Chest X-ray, AP view. Patient: 52 years old, sex M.
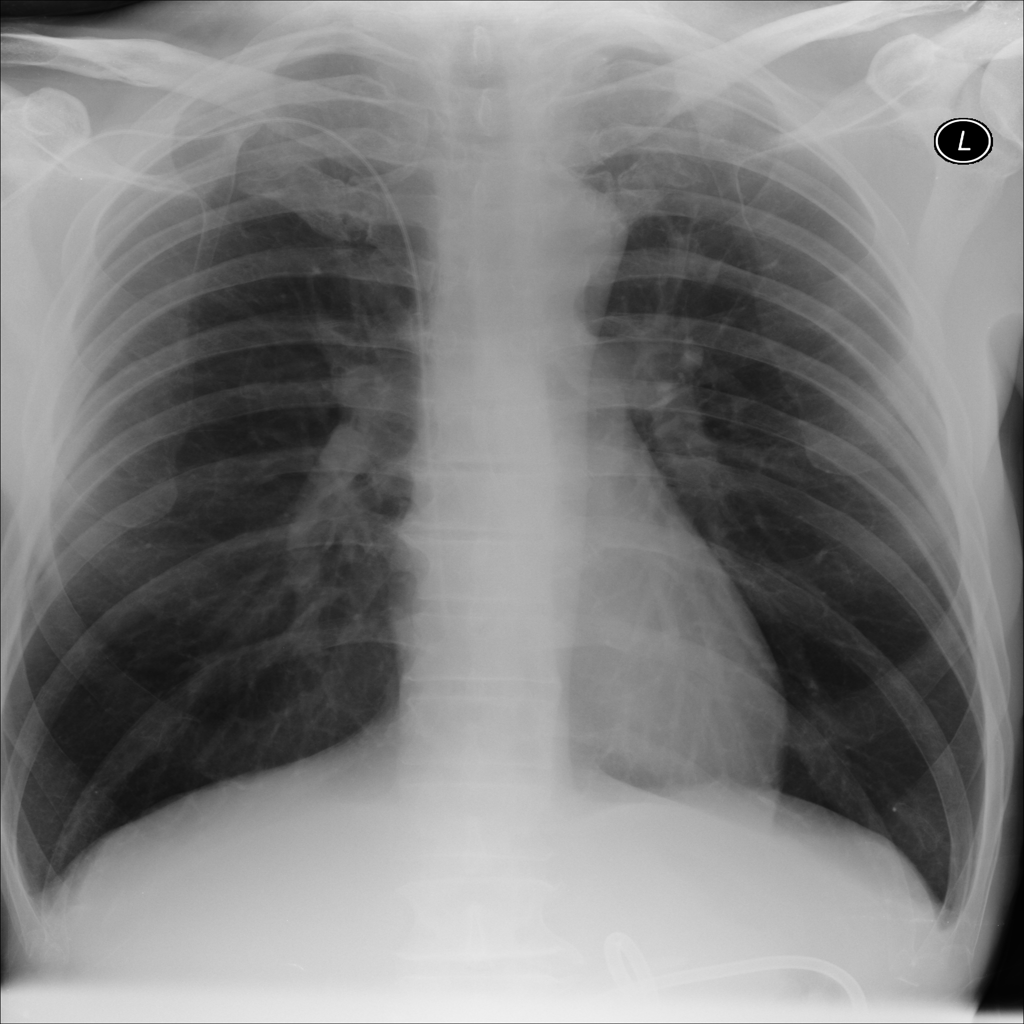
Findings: No Finding